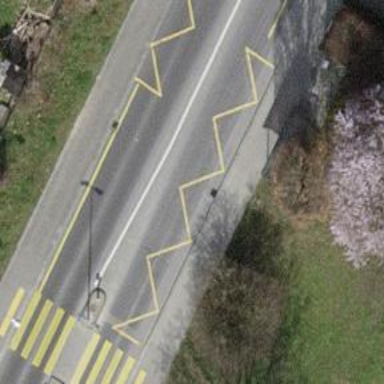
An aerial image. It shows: Asphalt sidewalk leading to public transport platform.